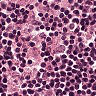
Metastatic tissue present: no